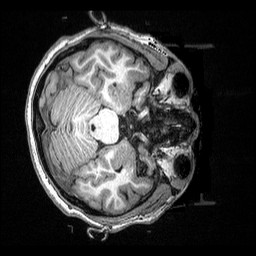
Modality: T1w
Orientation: axial
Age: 34
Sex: female
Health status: ill
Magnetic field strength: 3 T
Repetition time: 2.53 s
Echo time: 0.00331 s